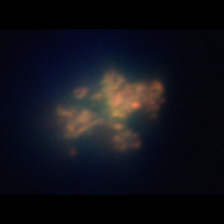
Taxon: Unknown_detritus
Group: Unknown